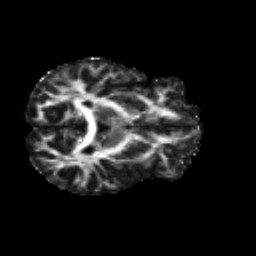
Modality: FA
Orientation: axial
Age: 24
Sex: male
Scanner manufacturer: siemens
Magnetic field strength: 3 T
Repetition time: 8.8 s
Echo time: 0.085 s